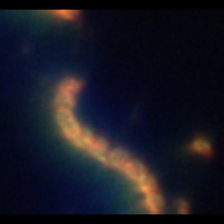
Taxon: Chaetoceros
Group: Diatoms